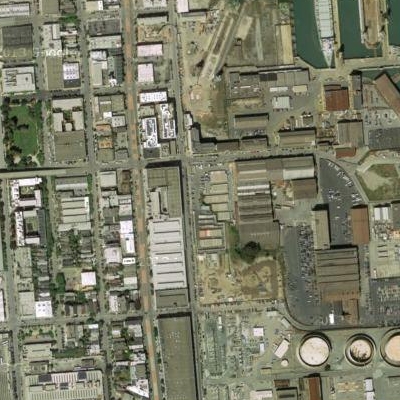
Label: Industry